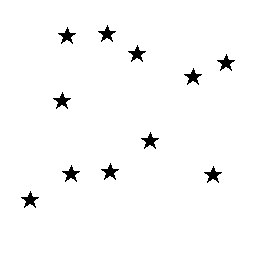
Squares: 0
Triangles: 0
Stars: 11
Total shapes: 11